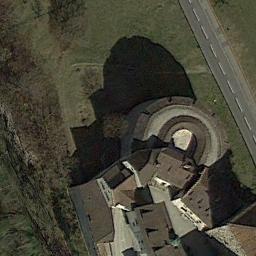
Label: palace